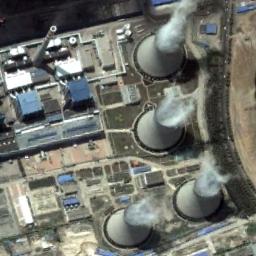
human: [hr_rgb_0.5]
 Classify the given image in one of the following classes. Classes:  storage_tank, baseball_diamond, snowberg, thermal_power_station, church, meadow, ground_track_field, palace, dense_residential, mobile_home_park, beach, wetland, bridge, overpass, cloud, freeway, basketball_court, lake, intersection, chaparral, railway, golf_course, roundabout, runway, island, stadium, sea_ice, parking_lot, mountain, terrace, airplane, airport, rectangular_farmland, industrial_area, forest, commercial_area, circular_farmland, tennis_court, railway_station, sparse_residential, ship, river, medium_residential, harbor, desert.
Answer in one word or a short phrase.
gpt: thermal_power_station